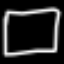
Label: square